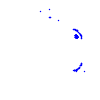
Particle: pion